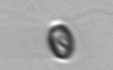
Label: flagellate